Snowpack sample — Buffalo Mountain, Silverthorne, Colorado, USA (1/25/25, 10:11 AM MST)
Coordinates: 39.6222, -106.1139
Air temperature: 22 °F
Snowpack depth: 110 cm
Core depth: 20 cm
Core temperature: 48.2 °F
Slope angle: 12°, slope face: 102°
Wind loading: high
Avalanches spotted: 0
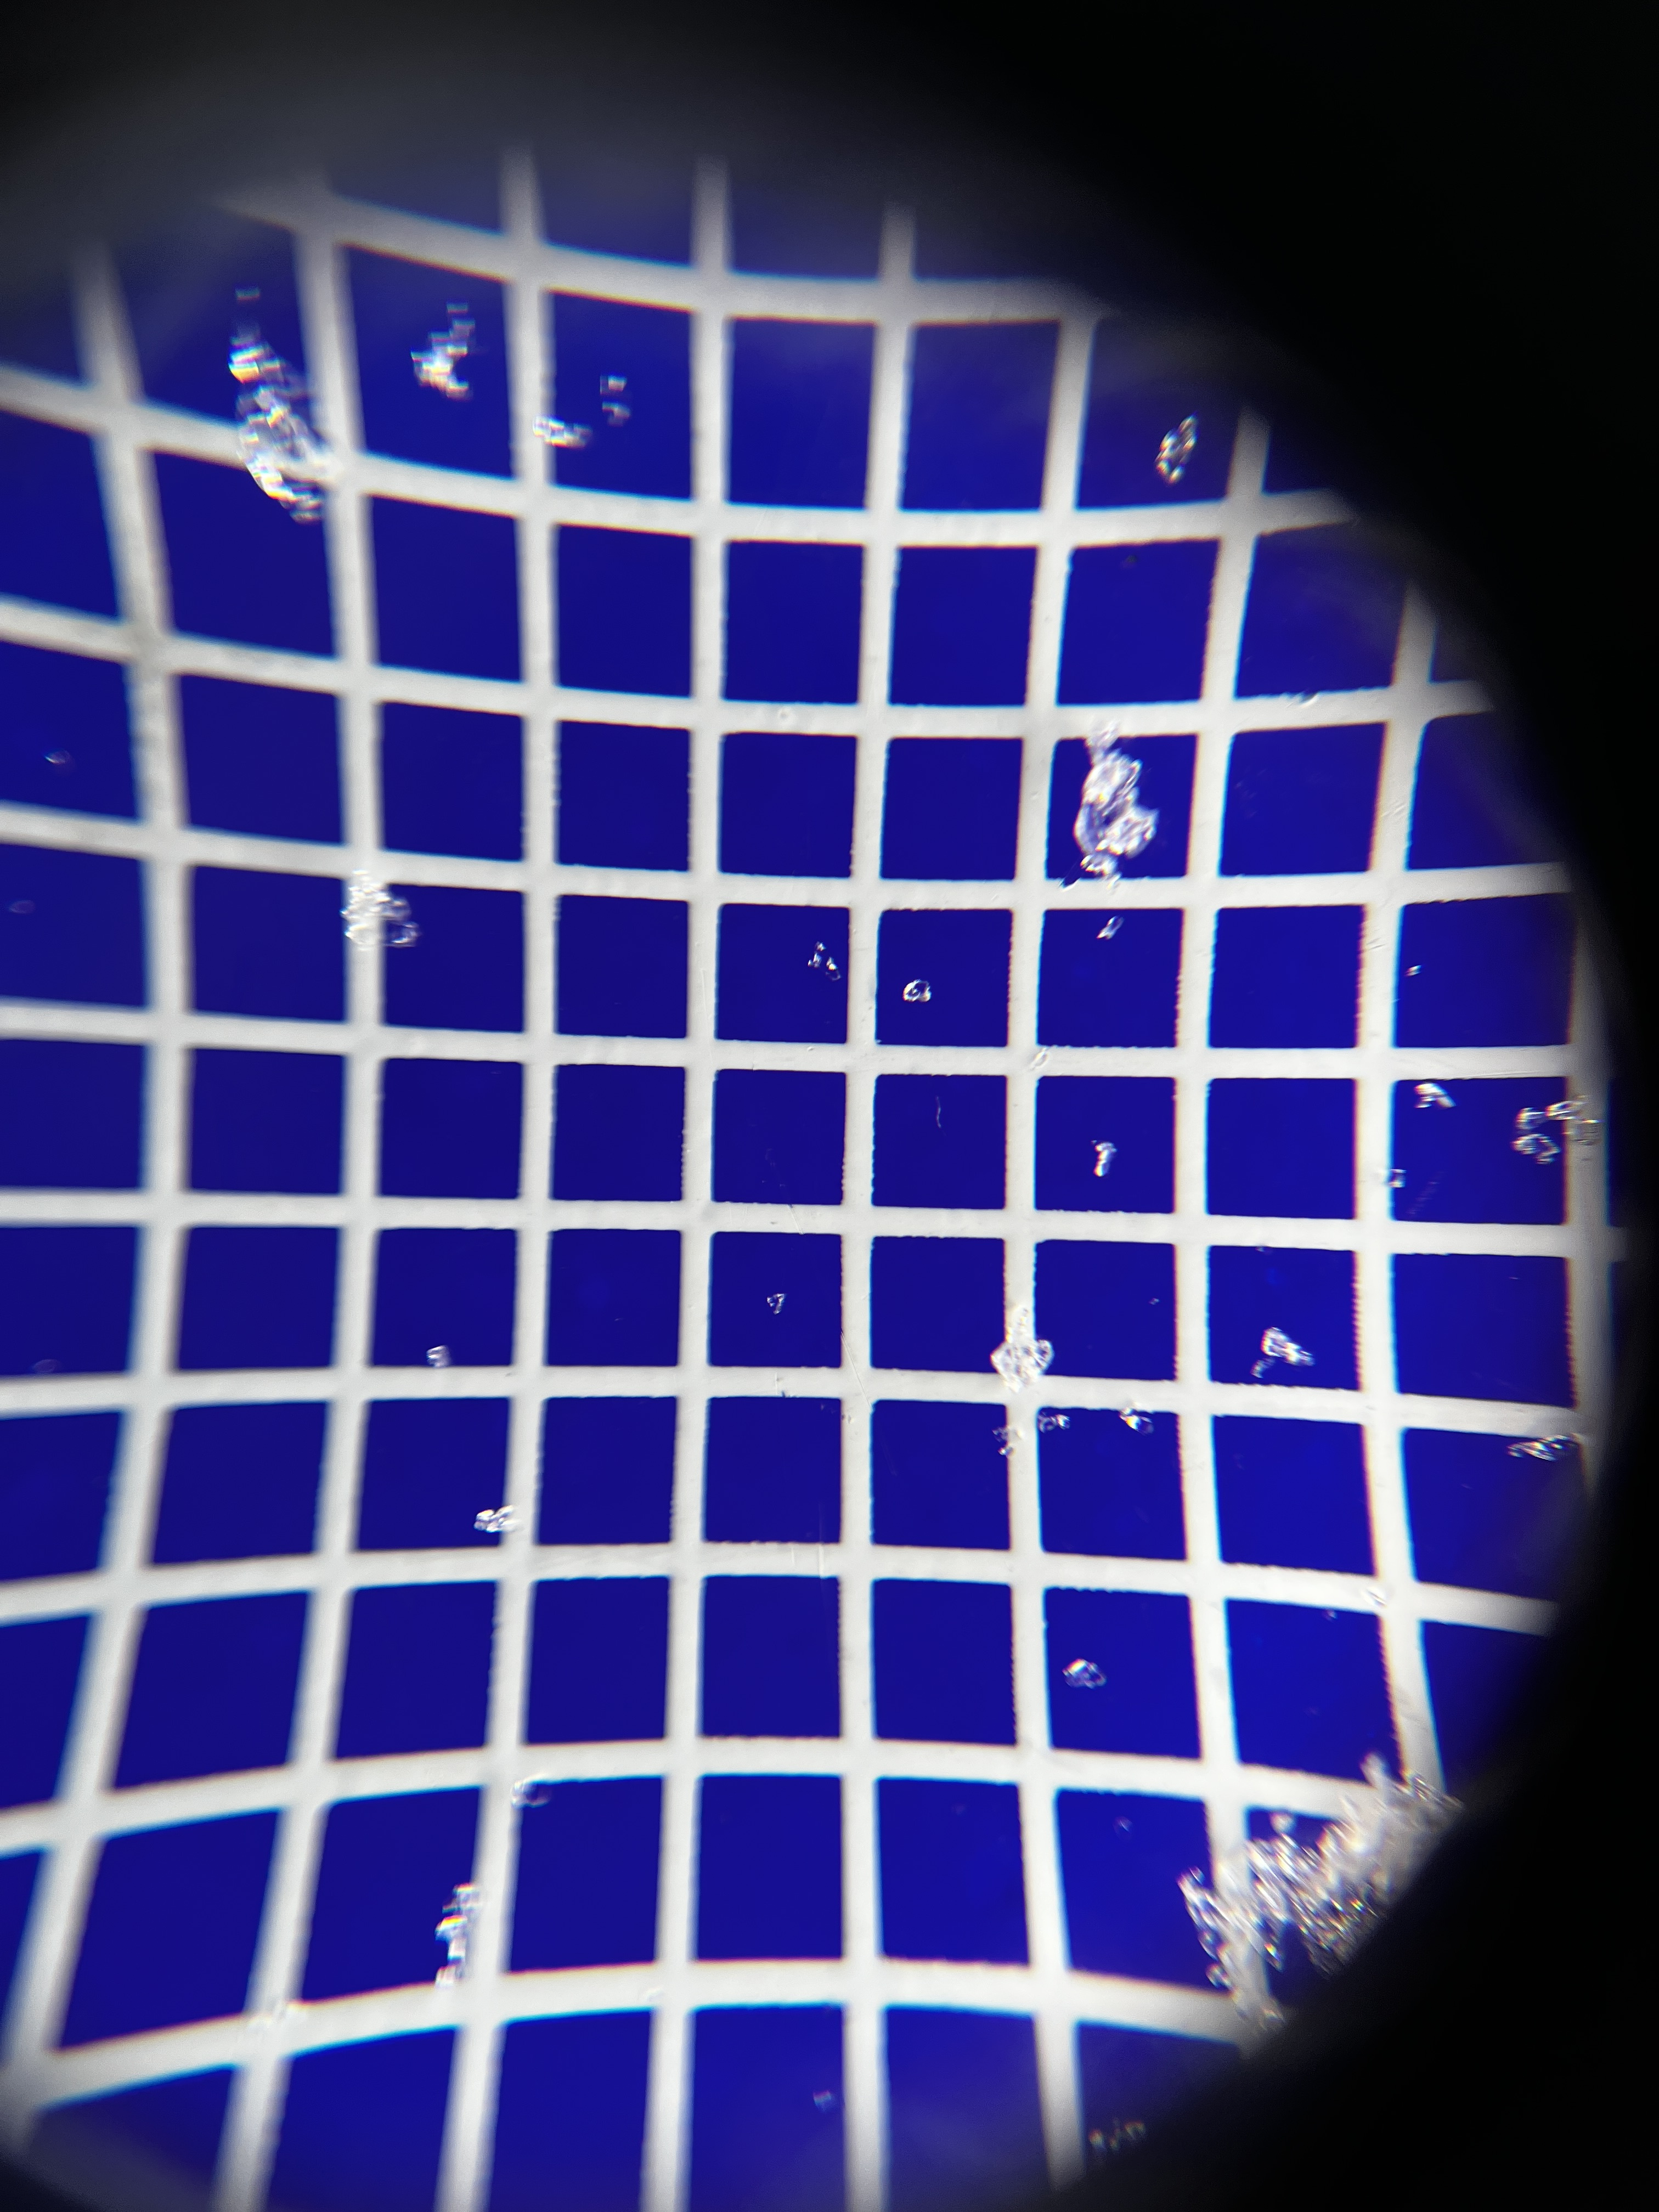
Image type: magnified_profile
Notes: No avalanches nearby, collected on the outskirts of a fire break 15 meters from the treeline, on way to Buffalo and Red Mountain